Question: I have a problem more concerning database relations than Doctrine itself.
I have a table "project" and a table "project_data". My table "project_data" is ALWAYS linked to a project entry.
However, in my table "project", I can have two references to a project_data entry : project_data_id, and project_data_waiting_id. However, these references can be null and have no relation with the "project_id" that is set in project_data table.
Question :
- How to define all these relations? I want to be able to have project entries without any project_data references.- How to handle it with Doctrine? I'm kind of new with Doctrine and with database design, and I am a bit lost between all the joins that I have to do between my tables.
I join you a diagram to have a better idea of what I want to do.
Thank you.

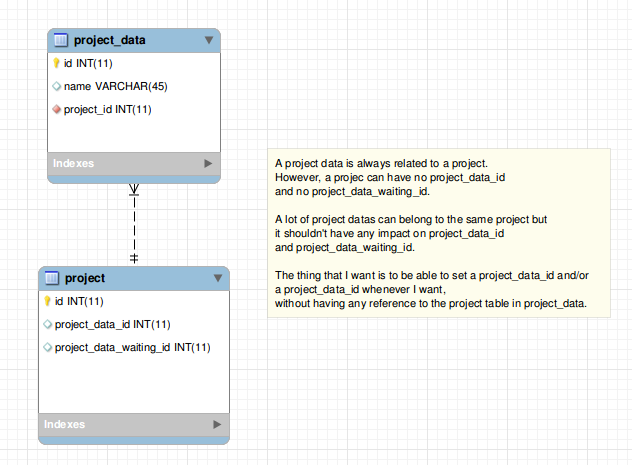
Answer: In this case I will give you two options (assuming 'project_data' always has only one 'project'):
'''
project
- id
- project_data_id
- project_data_waiting_id
project_data
- id
- name
'''
In that case you can define two one-to-one relationsships on your project class. Look at <URL> for more information how to handle this.
It's also possible to create a many-to-many relationship and give your project_data a status. It would look like this:
'''
project
- id
project_data
- id
- name
- project_id
- status_id
project_data_status
- id
- name
'''
In this case 'project' will have a many-to-one relation with 'project_data' and 'project_data' will have a one-to-many relation with 'project_data_status'. This solution gives you more flexibility. You can add as many 'project_data' objects to 'project' as you like.
How to define relations in doctrine2 can be found on the same page I already provided in this post.
Hopefully this will point you in the right direction.